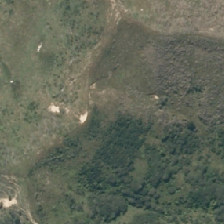
Land cover: grose_broom